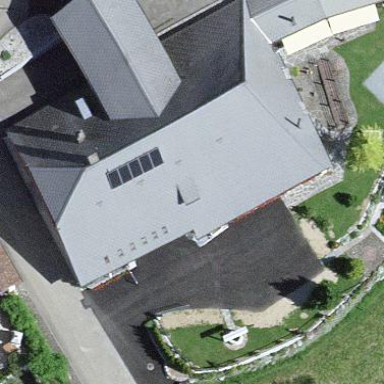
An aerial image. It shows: Farm building.